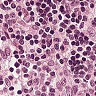
Metastatic tissue present: no